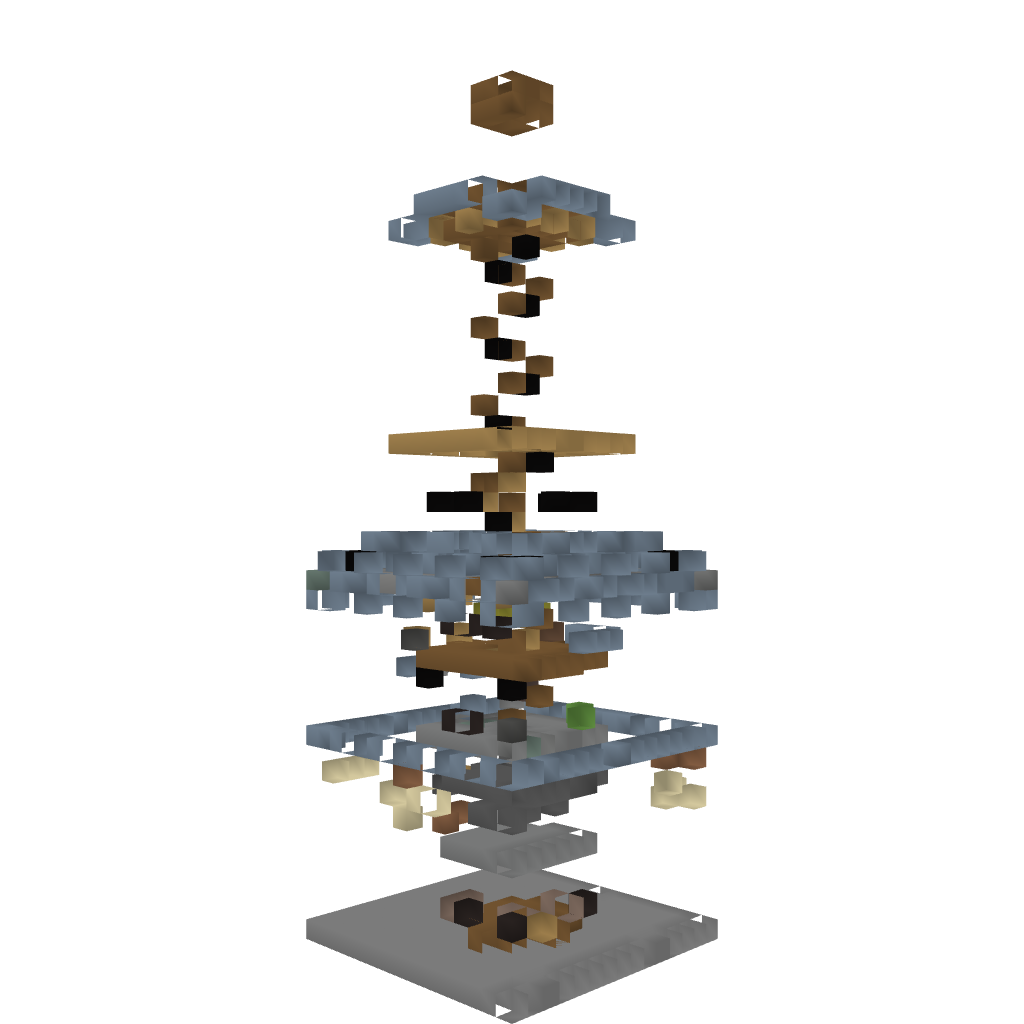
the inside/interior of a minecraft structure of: Guard Tower